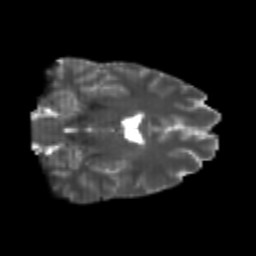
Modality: T2w
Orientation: coronal
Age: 22
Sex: male
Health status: healthy
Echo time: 0.074 s